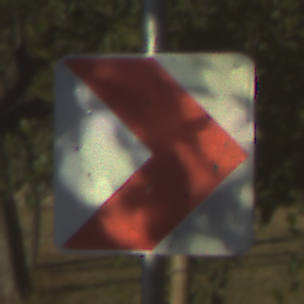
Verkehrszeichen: RichtungstafelnInKurvenKleinLinks
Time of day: SunriseSunset
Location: Outdoor (Nature)
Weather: Clear
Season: NotSpecified
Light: Natural